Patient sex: M
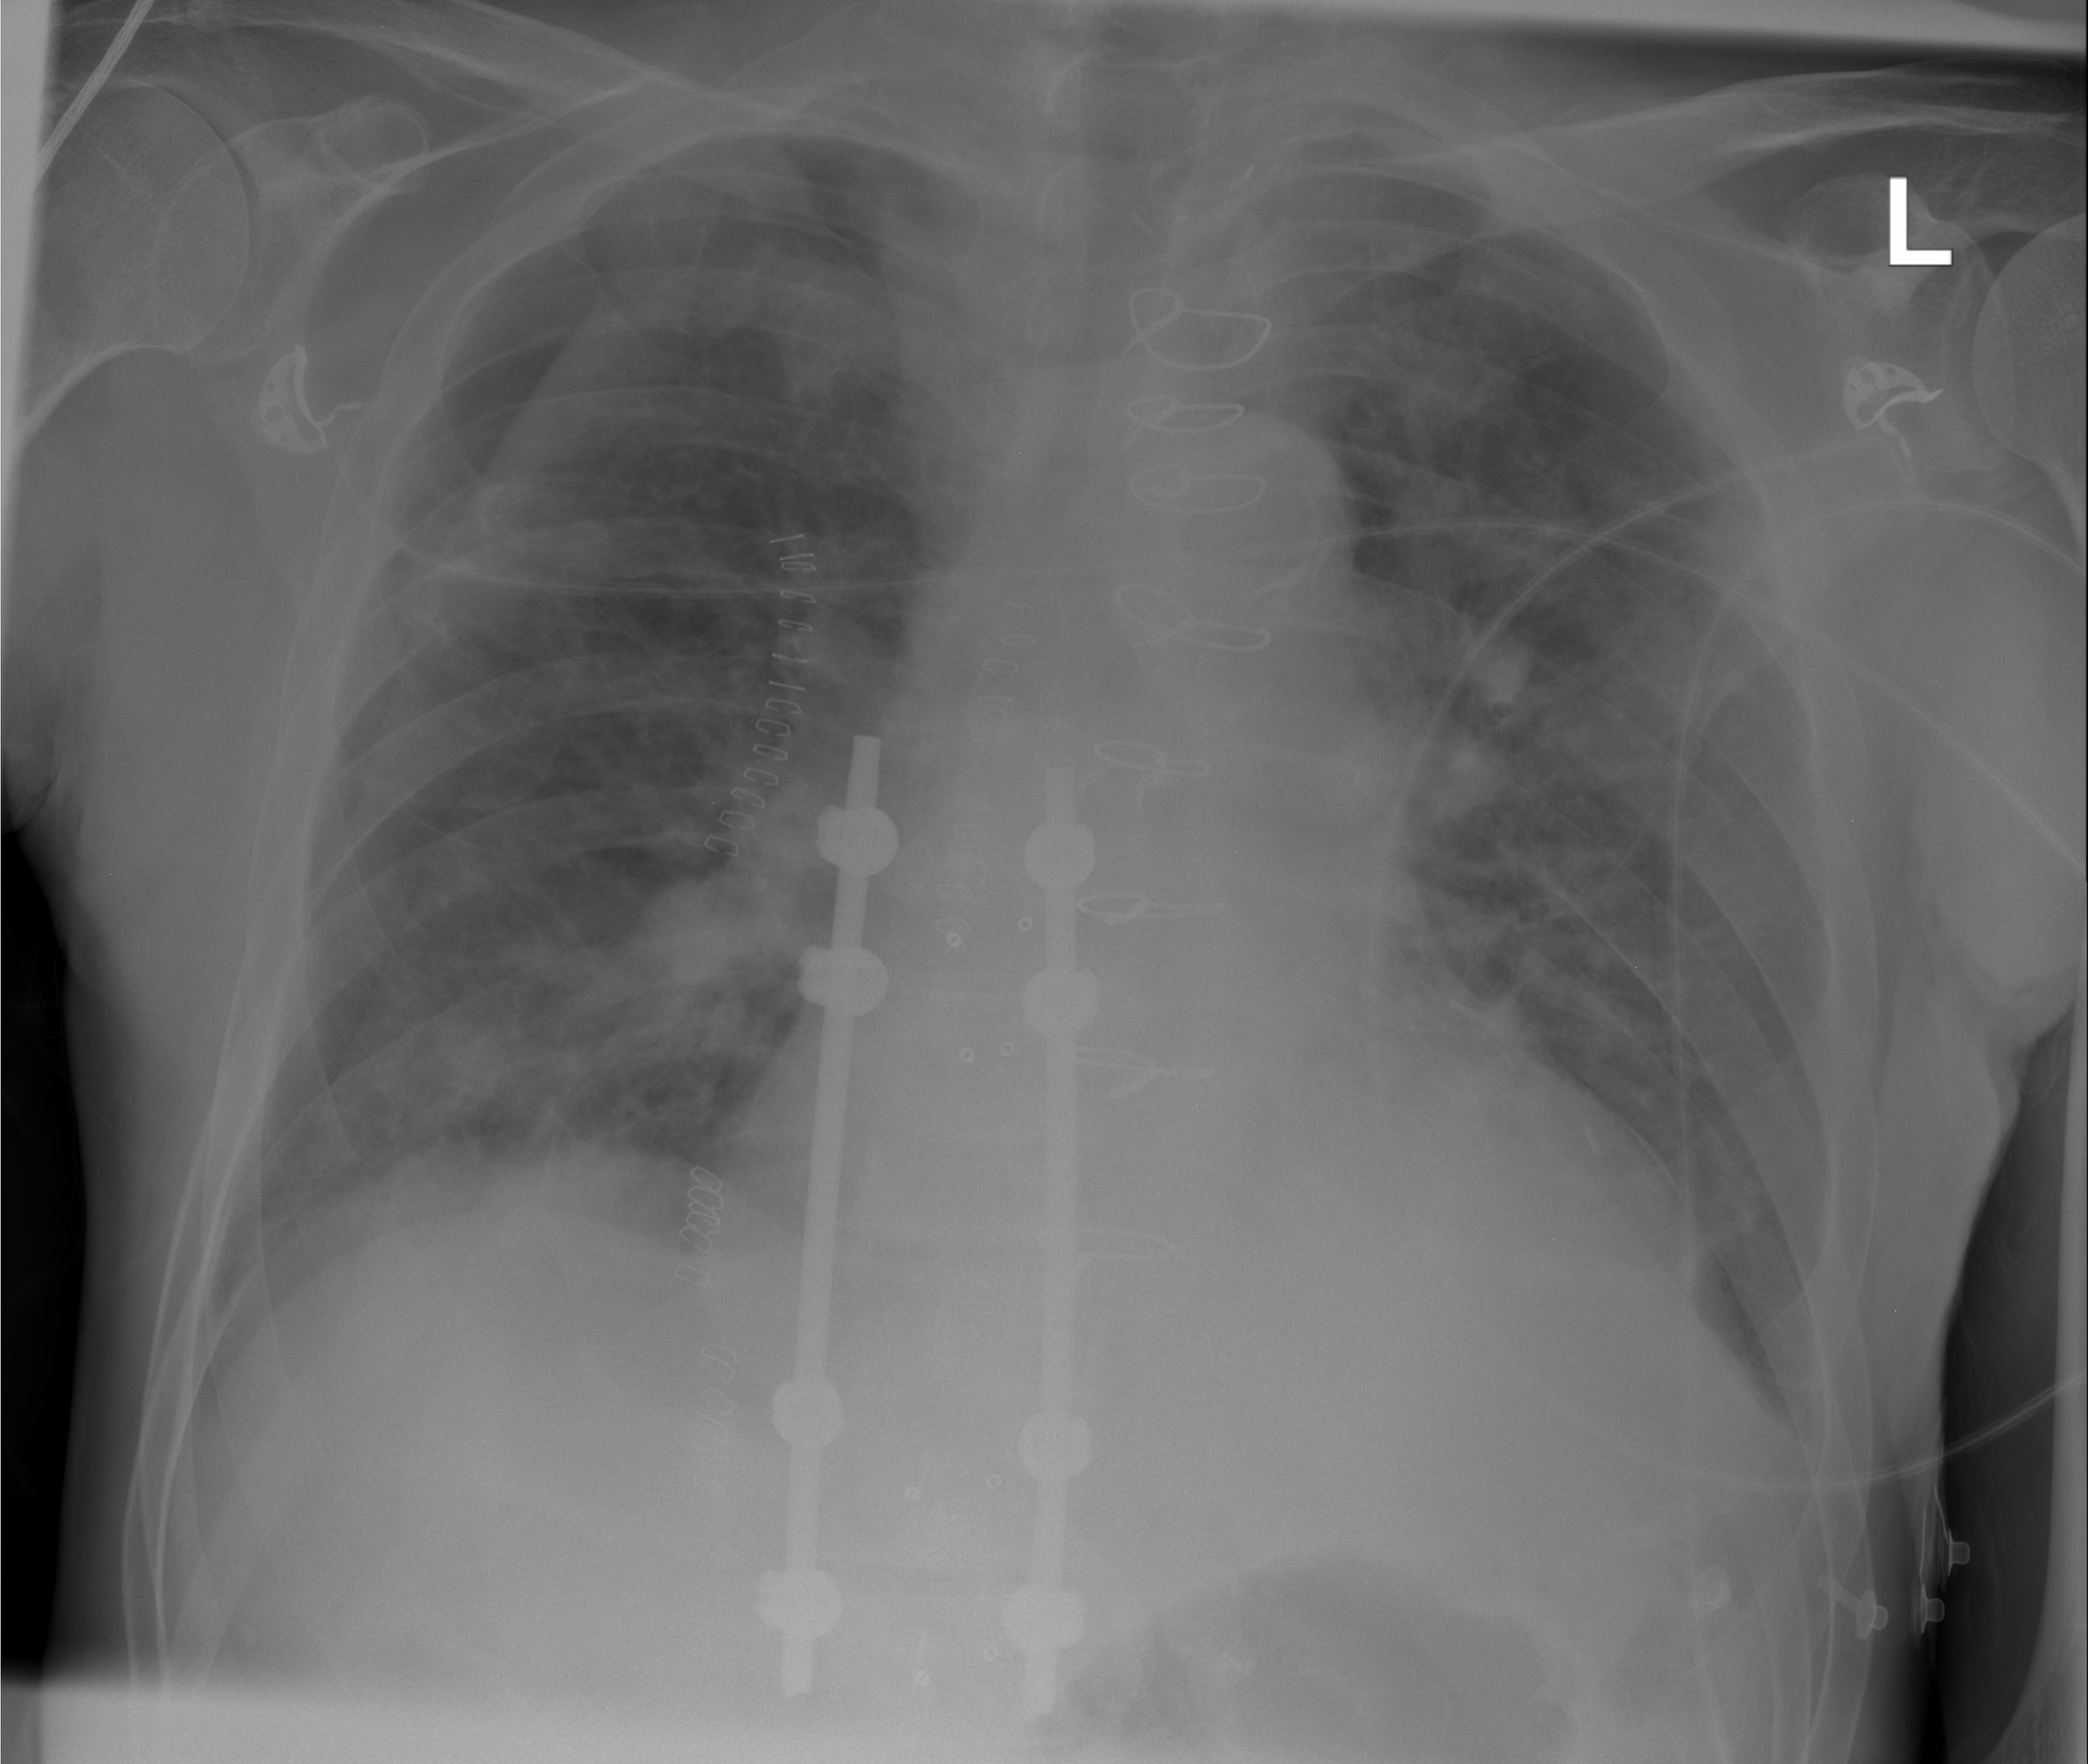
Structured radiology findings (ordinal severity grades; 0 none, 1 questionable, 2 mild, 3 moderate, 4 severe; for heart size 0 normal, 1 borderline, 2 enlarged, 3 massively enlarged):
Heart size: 2
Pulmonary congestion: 2
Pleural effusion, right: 1
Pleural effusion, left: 2
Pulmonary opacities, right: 2
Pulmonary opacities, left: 0
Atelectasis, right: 0
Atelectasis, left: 0